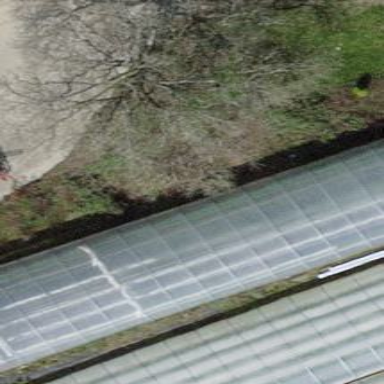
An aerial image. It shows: Greenhouse.